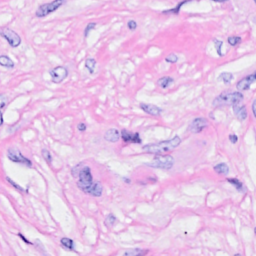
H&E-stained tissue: Breast